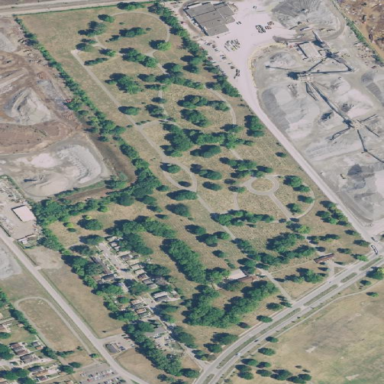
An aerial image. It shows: Cemetery.